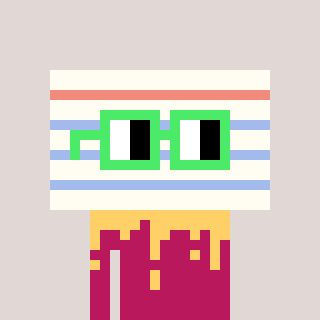
a pixel art character with square light green glasses, a empty notebook page-shaped head and a darkpink-colored body on a warm background